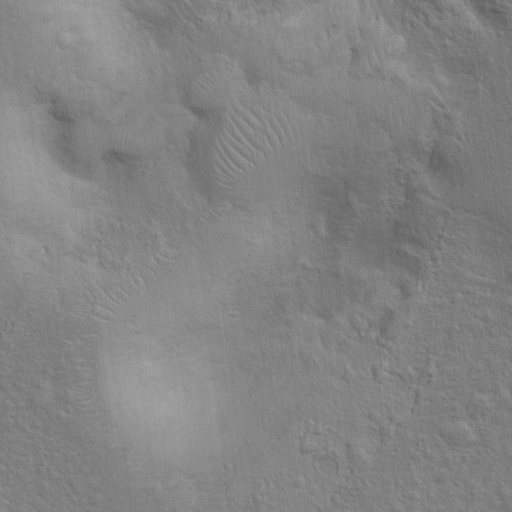
Classes present: Background, Cone